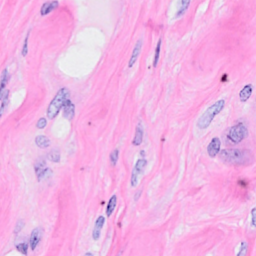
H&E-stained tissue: Breast